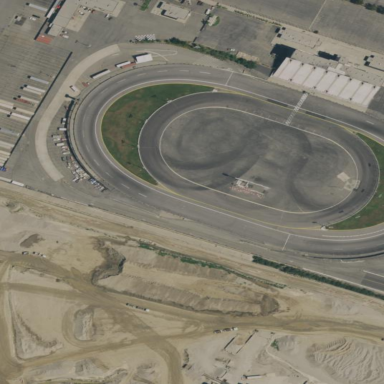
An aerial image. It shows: Motor sport raceway.